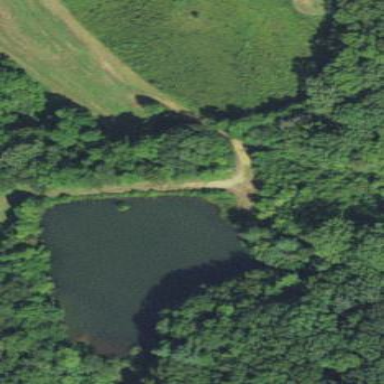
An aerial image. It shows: Reservoir of natural water.